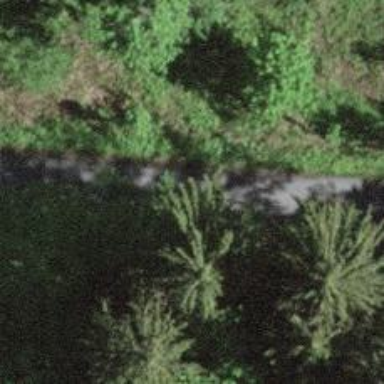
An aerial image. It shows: Unclassified road with grade 1 track type.